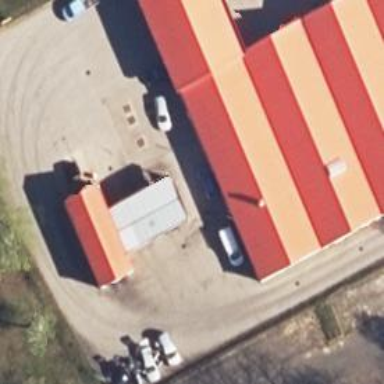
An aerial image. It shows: Fuel station.